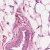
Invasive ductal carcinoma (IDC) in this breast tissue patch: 0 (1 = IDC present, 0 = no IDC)